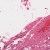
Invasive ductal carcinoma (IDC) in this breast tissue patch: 0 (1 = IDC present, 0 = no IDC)